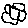
Label: flower